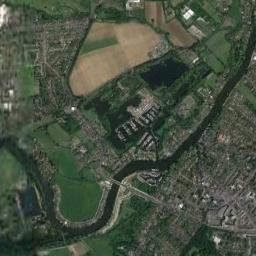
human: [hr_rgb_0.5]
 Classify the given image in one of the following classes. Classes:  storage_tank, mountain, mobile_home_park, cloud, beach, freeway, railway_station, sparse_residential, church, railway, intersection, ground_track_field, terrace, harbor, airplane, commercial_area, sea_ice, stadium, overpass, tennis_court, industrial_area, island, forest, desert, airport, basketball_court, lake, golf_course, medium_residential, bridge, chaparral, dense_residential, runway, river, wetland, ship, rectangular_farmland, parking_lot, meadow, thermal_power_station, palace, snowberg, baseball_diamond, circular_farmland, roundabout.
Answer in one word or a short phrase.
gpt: river